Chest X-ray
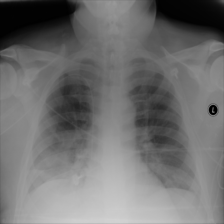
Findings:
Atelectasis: positive
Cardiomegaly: negative
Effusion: negative
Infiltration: negative
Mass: negative
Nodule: negative
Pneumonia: negative
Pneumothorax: negative
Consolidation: negative
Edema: negative
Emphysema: negative
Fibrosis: negative
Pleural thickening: negative
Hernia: negative